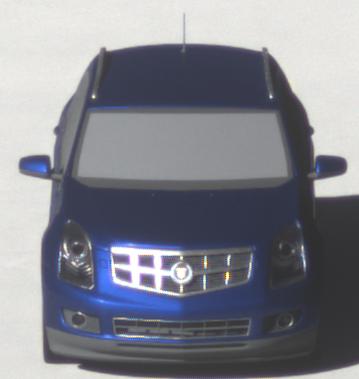
Make: Cadillac
Model: SRX 3.0 V6
Detailed model: SRX (II)
Model produced from: 2010/12
Model produced until: 2012/01
Doors: 5
Color: blue
Road condition: dry road
Daytime: morning or afternoon
Contrast: high contrast